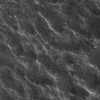
Atmospheric dust classification: not_dusty